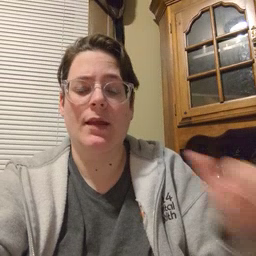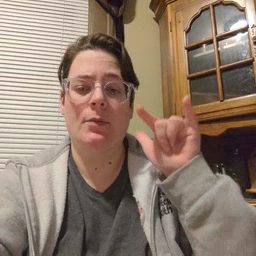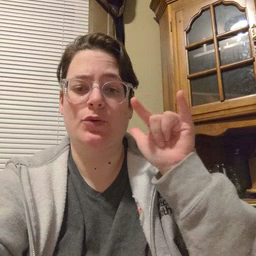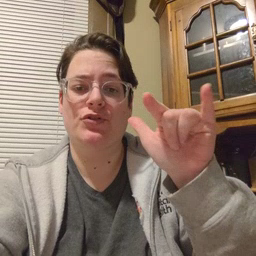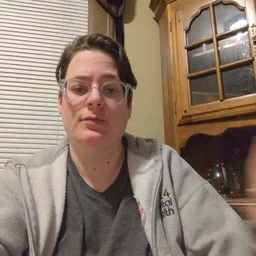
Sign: airplane